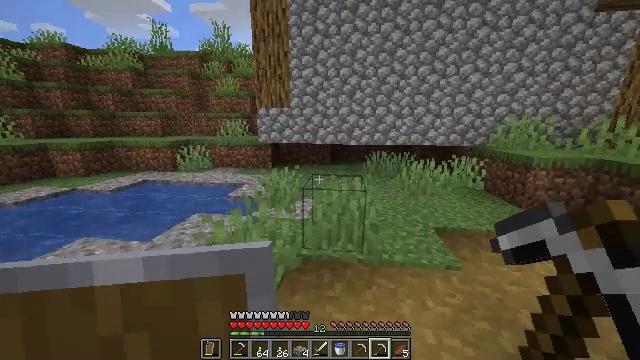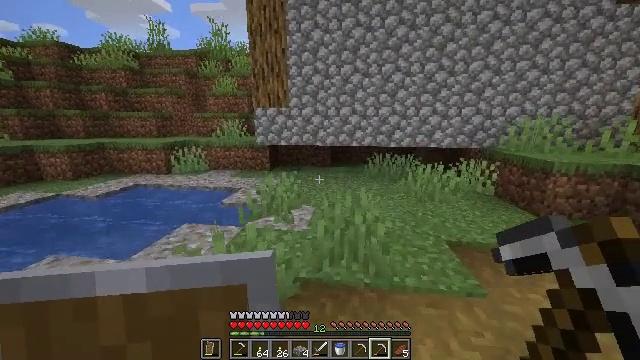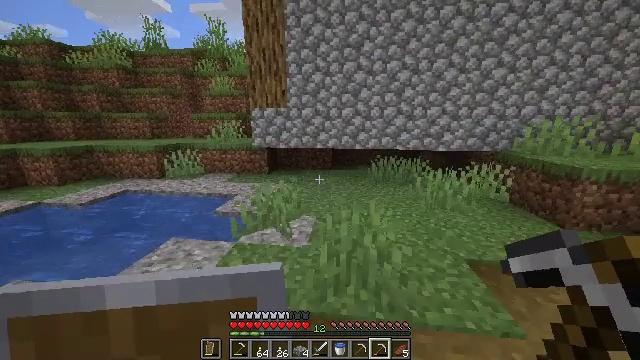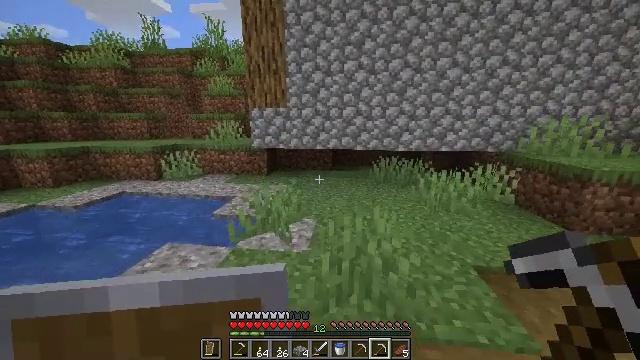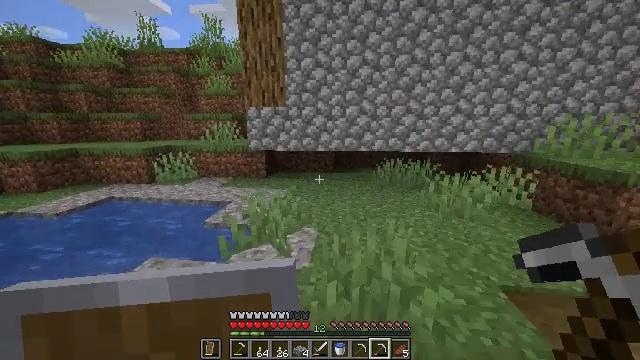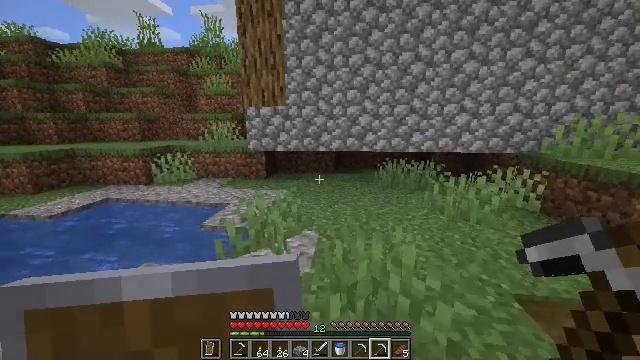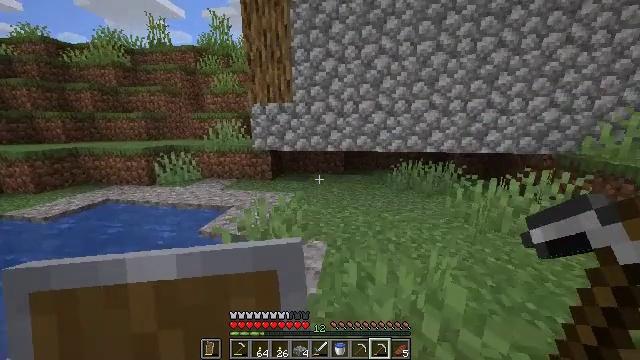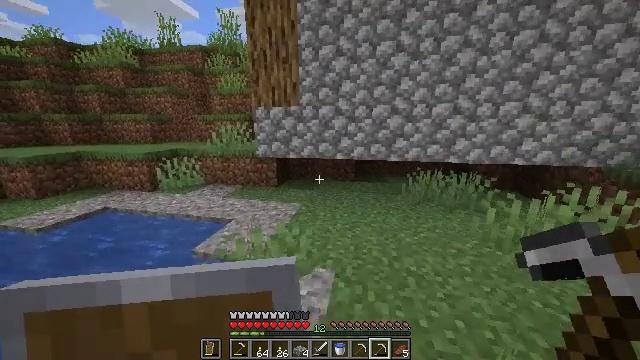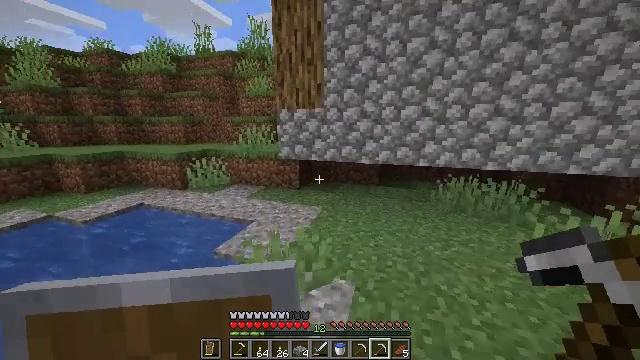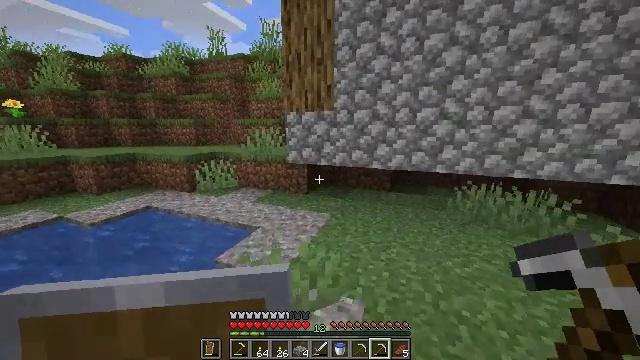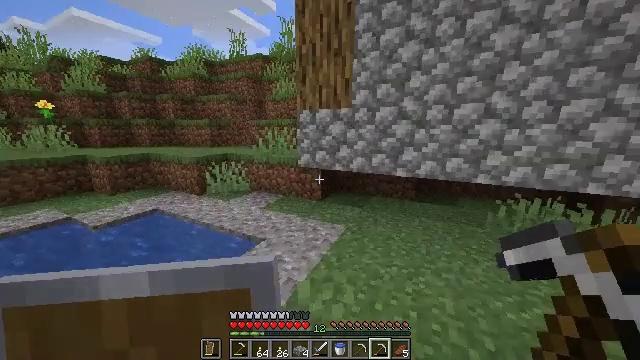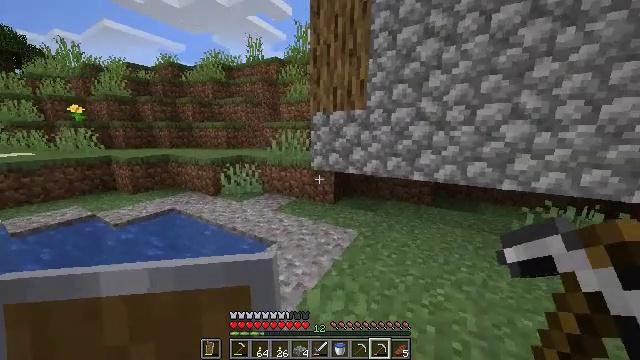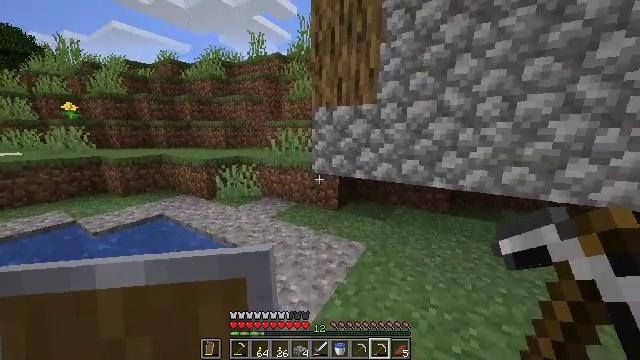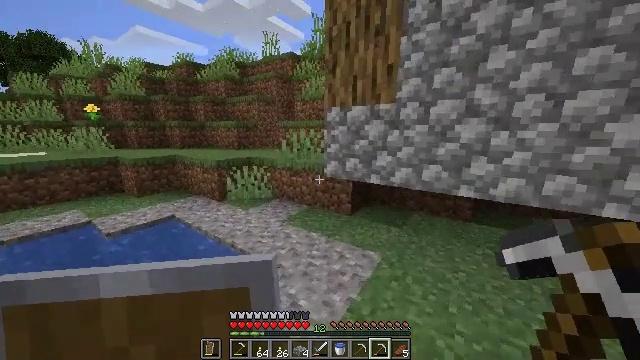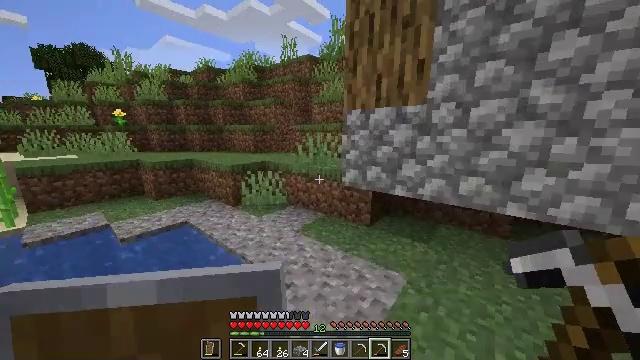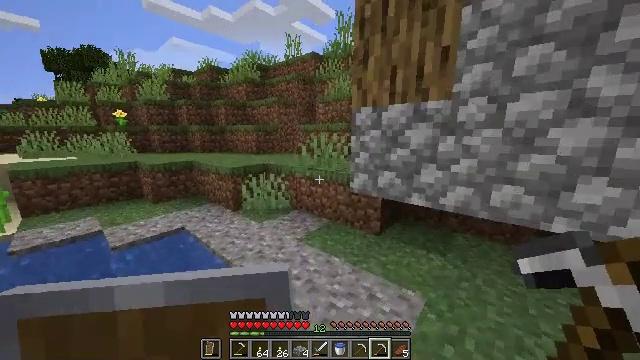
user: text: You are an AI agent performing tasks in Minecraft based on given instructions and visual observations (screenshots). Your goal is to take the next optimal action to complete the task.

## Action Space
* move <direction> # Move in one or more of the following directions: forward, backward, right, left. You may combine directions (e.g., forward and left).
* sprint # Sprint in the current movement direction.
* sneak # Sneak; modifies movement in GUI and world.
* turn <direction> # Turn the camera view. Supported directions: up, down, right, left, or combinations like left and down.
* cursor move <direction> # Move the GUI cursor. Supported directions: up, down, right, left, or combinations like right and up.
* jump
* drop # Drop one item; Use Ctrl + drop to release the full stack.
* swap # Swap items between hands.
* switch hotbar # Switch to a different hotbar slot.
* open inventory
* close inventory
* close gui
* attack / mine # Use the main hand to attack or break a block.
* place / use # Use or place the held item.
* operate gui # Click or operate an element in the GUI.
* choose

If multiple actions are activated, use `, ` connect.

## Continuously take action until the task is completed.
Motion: motion action
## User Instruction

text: Dig up potatoes from the soil.
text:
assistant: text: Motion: move forward
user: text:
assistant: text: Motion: move forward
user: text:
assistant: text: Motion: move forward
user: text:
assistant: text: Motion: move forward
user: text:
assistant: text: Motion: move forward
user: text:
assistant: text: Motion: move forward, turn left
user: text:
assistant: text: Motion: move forward, turn left
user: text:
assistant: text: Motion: move forward, turn left
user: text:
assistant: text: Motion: move forward, turn left
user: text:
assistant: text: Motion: move forward, turn left
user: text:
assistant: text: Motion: move forward, turn left
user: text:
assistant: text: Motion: move forward, turn left
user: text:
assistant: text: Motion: move forward, turn left
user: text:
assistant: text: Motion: move forward, turn left
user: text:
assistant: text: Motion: move forward, turn left
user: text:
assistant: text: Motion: move forward, turn left
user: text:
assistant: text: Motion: move forward, turn left
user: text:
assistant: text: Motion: move forward, turn left
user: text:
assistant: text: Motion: move forward, turn left
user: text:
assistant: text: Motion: move forward, turn left
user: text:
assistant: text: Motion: move forward, turn left
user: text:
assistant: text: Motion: move forward, turn left
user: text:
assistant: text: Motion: move forward, turn left
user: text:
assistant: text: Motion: move forward
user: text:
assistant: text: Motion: move forward
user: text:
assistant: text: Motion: move forward
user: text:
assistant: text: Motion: move forward
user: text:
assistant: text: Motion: move forward
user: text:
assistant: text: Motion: move forward
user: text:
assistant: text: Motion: move forward